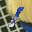
Label: 1